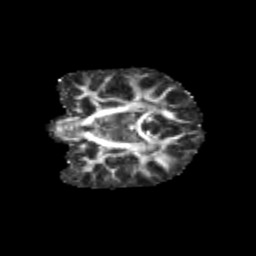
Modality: FA
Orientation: coronal
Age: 9
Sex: female
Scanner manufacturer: siemens
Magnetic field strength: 3 T
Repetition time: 3.8 s
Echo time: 0.07 s